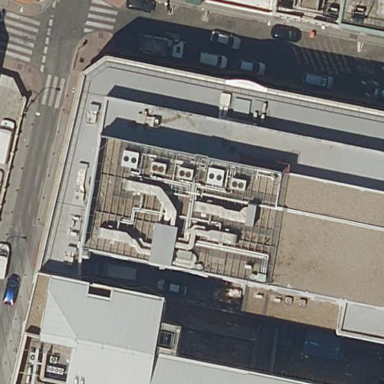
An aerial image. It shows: Commercial building.